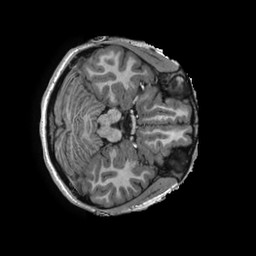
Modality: T1w
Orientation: axial
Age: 14
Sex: female
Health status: ill
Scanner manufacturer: ge
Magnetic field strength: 3 T
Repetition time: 0.007648 s
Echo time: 0.00304 s